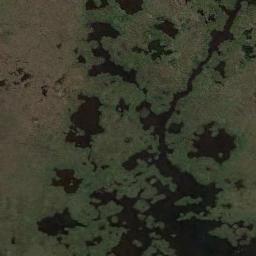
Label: wetland